Question:
I have an error trying to use $(document).ready() as in the above image.
What should i try to solve this problem ?
---
Edit 23/05/2011 10:54
I have got a clue.
The page i am working inherit from masterpage
In master page this code isn't work, maybe problem of different path
'''
<head id="Head1" runat="server">
<title>Back Office</title>
<link href="~/Styles/MasterPage.css" rel="stylesheet" type="text/css" />
<link href="Styles/custom-theme/jquery-ui-1.8.12.custom.css" rel="stylesheet" type="text/css" />
<script type="text/javascript" src="scripts/jquery-1.5.1.min.js"></script>
<asp:ContentPlaceHolder ID="HeadContent" runat="server">
</asp:ContentPlaceHolder>
</head>
'''
This code don't seems to work
On the body of master page, there is a script manager and jquery is there,
This make the jQuery works, is because we use scriptmanager in the body so that the document.ready is not work ?
'''
<asp:ScriptManager ID="ScriptManager1" runat="server" OnAsyncPostBackError="ScriptManager1_AsyncPostBackError">
<Scripts>
<asp:ScriptReference Path="~/Scripts/jquery-1.5.1.min.js" />
</Scripts>
</asp:ScriptManager>
<asp:ContentPlaceHolder ID="MainContent" runat="server">
</asp:ContentPlaceHolder>
'''
I have found the problems.
The problem is the jquery code is on the masterpage, in the script manager, and script manager is in inside the body tag.
the document.ready is on the header tag on page that inherit on master page, so before the code to excuting to the body, the jquery is not included yet and that wat it is error.
The easiest way to solve this is, i have to move javascript code in the bottom of body tag.
The proper way to solve, which i still can't find is to put the javascript include code in the header. but i don't find a way that work yet. My master page and inherit page is on the differnt path. I have find a lot of technique such as but none of them work.
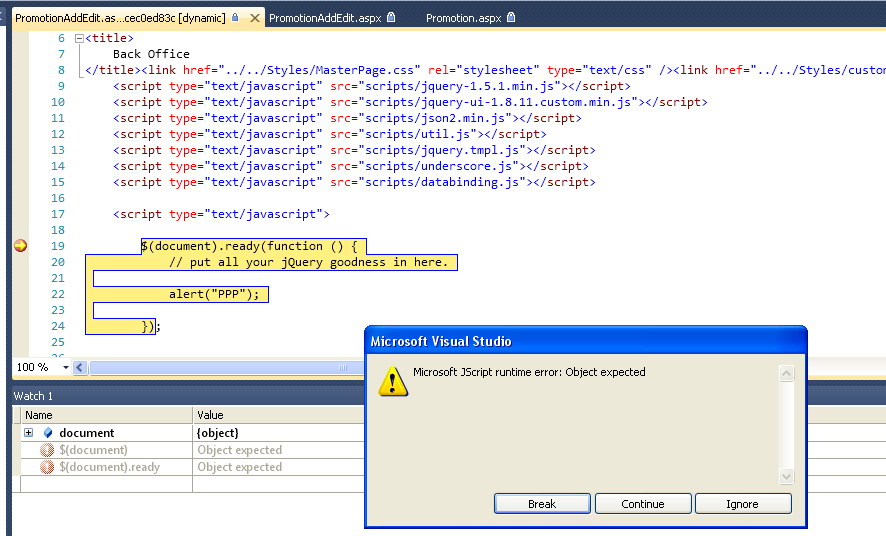
Answer: Take out all of the other javascript includes except for jquery-1.5.1.min.js. Try it with just that one include. If that works, add the other includes back in one at a time until you get the error. If it doesn't work with just the jQuery script included, chances are it's not pointing at the correct path.
Short answer though, yes, you can use jQuery and document.ready in an ASP.NET page.